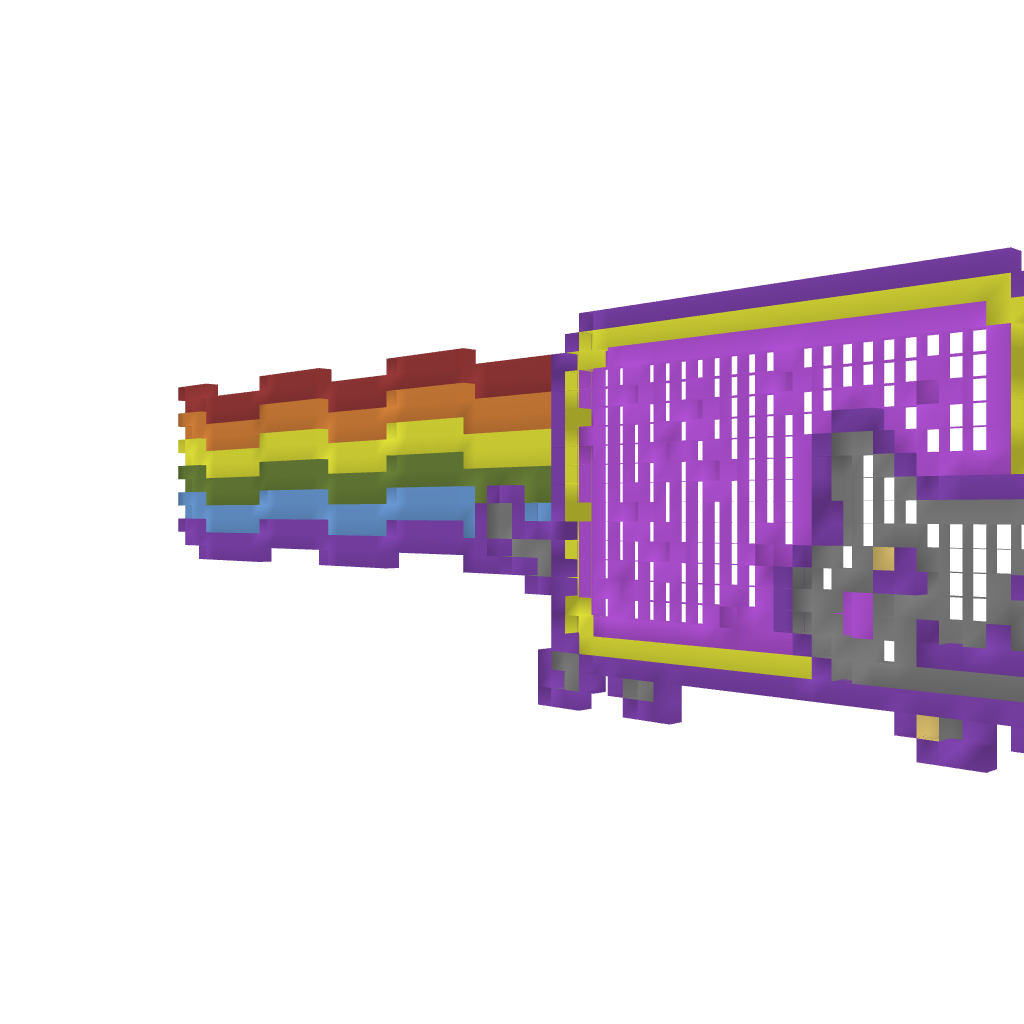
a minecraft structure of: Nyan Cat! pixel art high quality